Question: The purpose of the sheet in question is to allow a group of people working on a project to see who is responsible for what task on what date. To achieve this, there are:
- 'task responsibility''start date''end date'- '17-Feb''18-Feb'-
For instance pertaining to task X:
- - 'B'- 'start date''end date'-
I'm not very experienced with Excel but willing to learn, that's why I turn to you. I was experimenting with conditional formatting and also a little bit of VBA, but I'm not there yet. This is why I would be most grateful for your help. I have researched the forum, and continue to find hints that may be of help, so I'll keep trying.

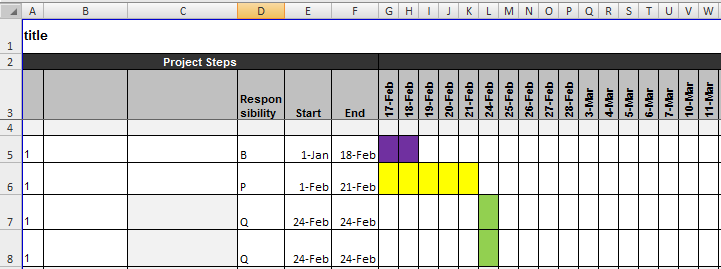
Answer: Please try a series of Conditional Formatting rules (choose the colour according to the value in ColumnD) of this kind:
'''
=AND(G$3>=$E5,G$3<=$F5)
'''
with Applies to: =$G$5:however far across you wish, for the same row.